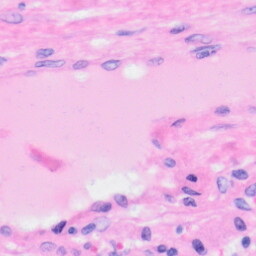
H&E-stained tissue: Liver